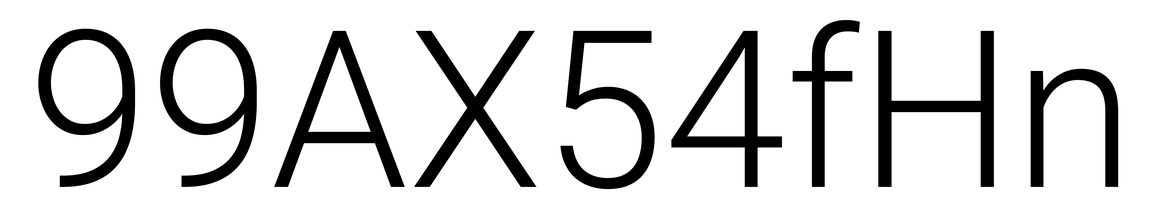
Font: Roboto_Light